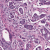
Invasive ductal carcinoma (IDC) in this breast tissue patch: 1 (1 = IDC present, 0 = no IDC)